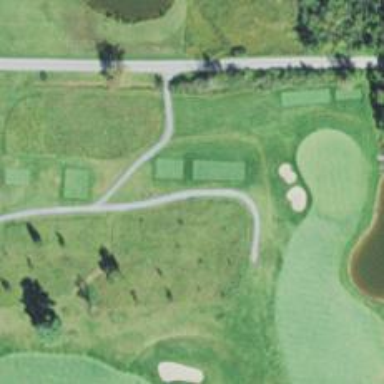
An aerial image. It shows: Service road used as golf cart path.